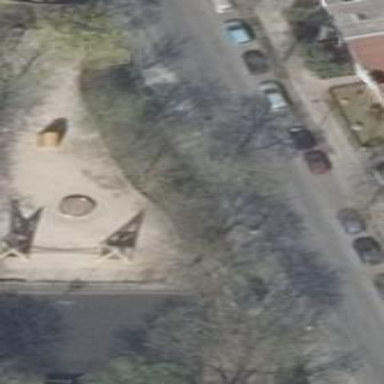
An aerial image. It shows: Sandpit playground.